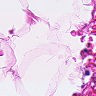
Metastatic tissue present: no